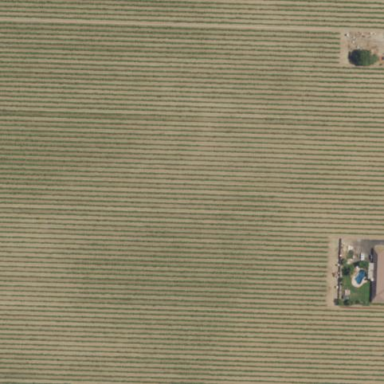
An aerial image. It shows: Vineyard.